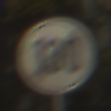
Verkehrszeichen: EndeGeschwindigkeit130
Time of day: SunriseSunset
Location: Outdoor (Urban)
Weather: PartlyCloudy
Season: Autumn
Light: Natural